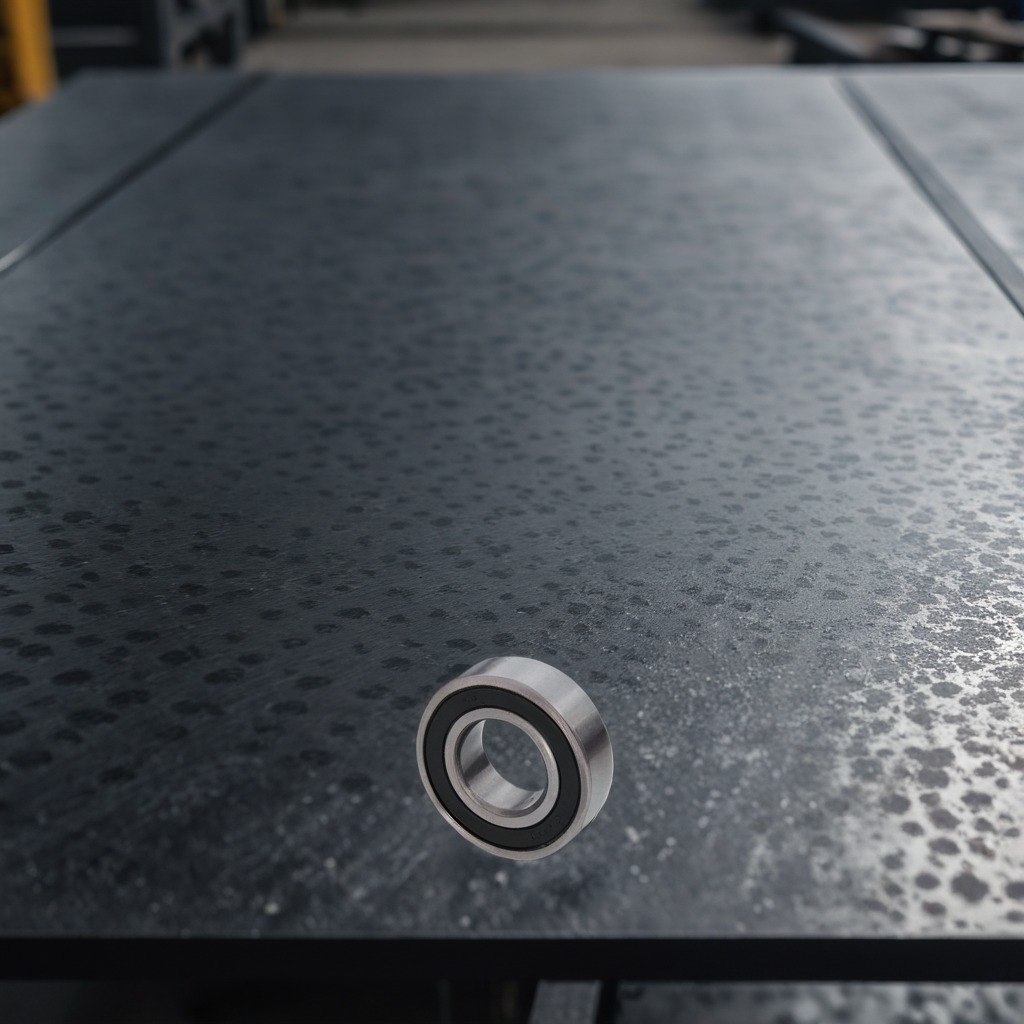
A metal ball bearing is lying on the cold steel table in a mining workshop.